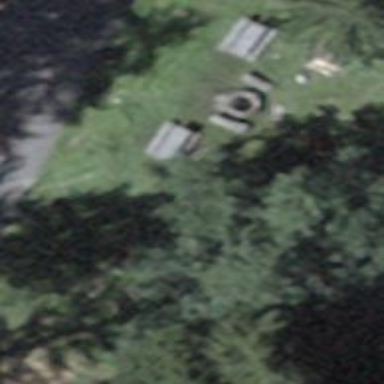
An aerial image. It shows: Picnic table located in leisure land area.